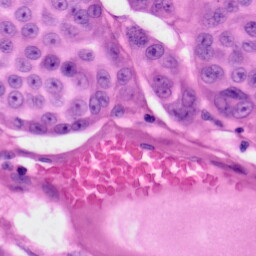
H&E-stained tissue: Skin